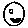
Label: smiley face